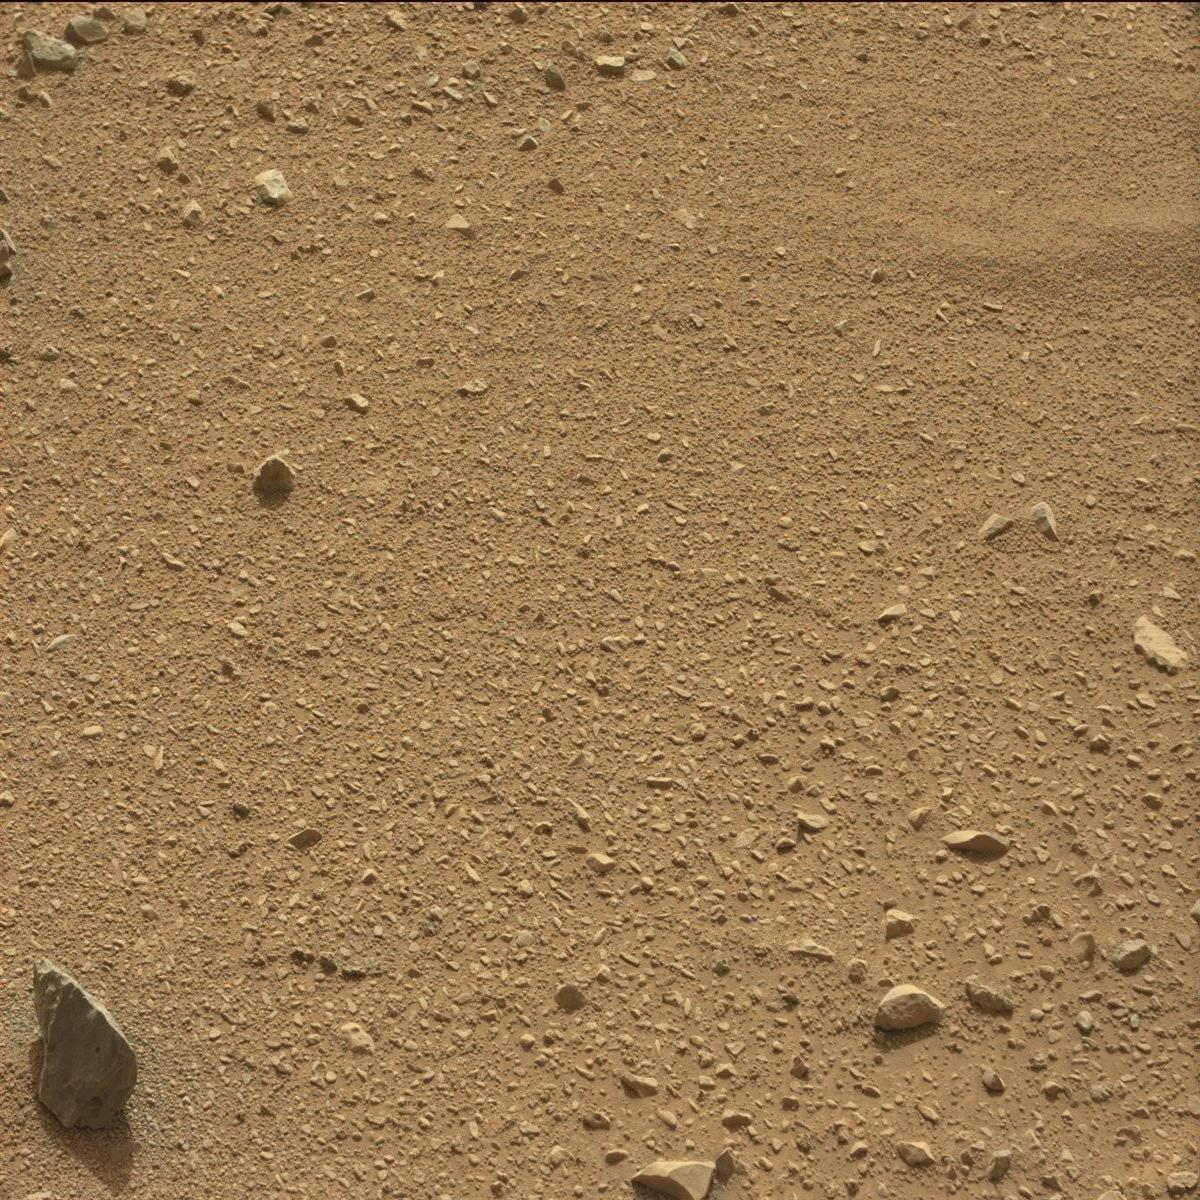
Terrain classes present: Bedrock, Rock, Sand / Soil